Field crop: maize
Growth stage: 1
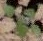
Species: chenopodium